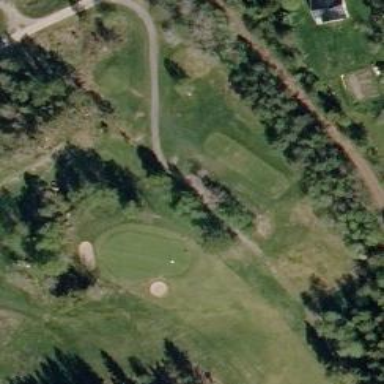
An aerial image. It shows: Grade3 path used as golf path.